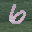
Label: 6